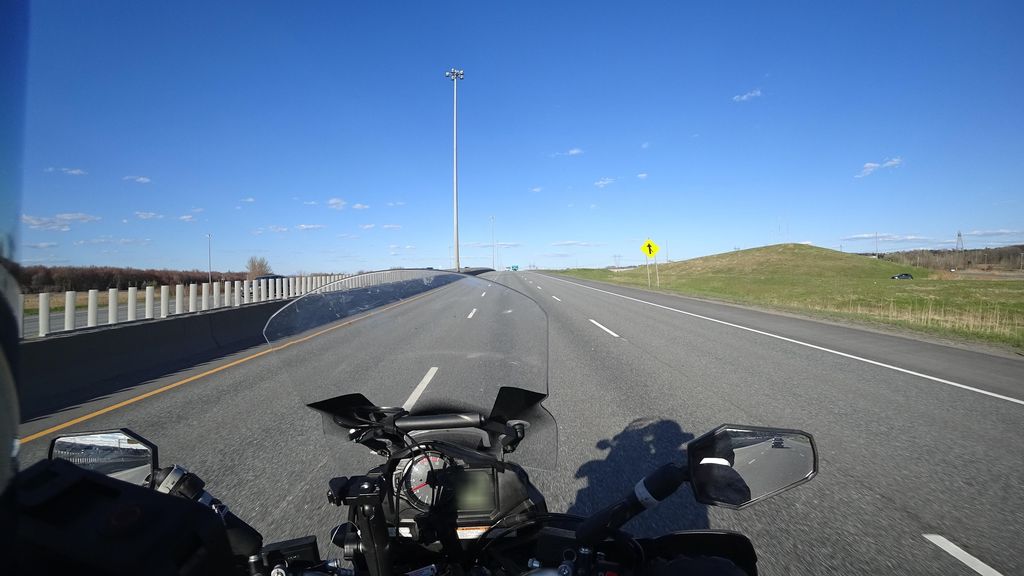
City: quebec_city